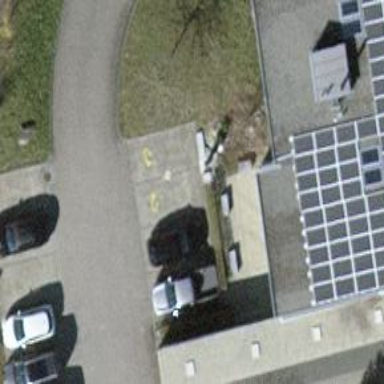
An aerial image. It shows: Charging station.